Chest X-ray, PA view. Patient: 21 years old, sex F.
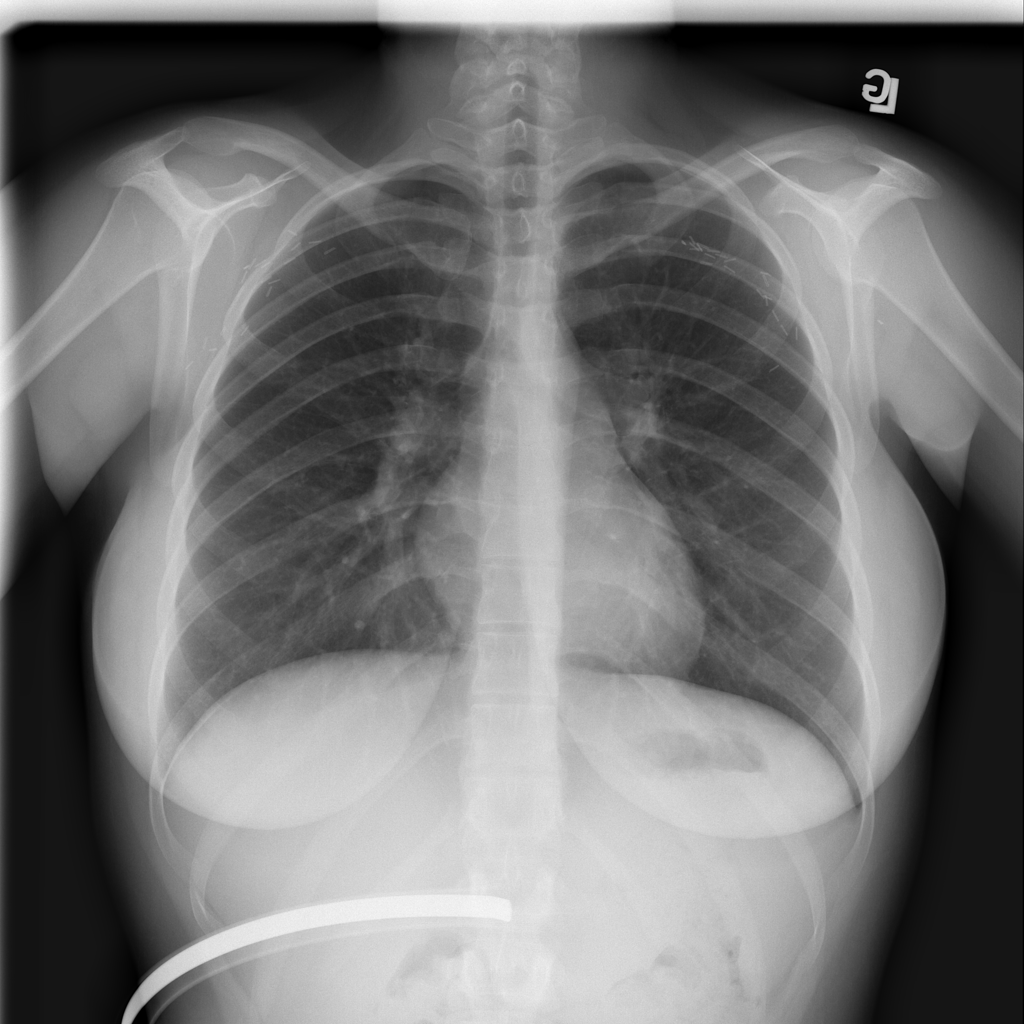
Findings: Edema, Infiltration